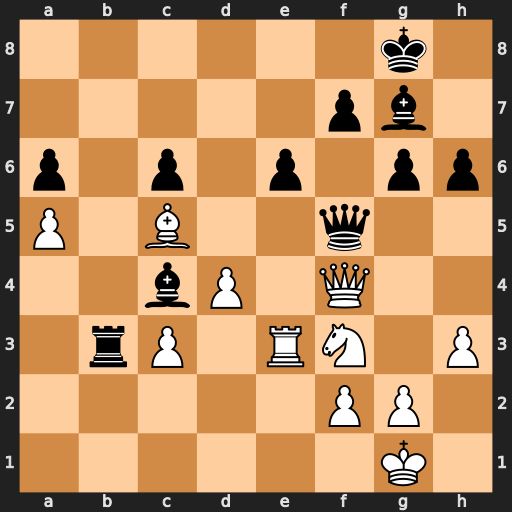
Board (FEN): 6k1/5pb1/p1p1p1pp/P1B2q2/2bP1Q2/1rP1RN1P/5PP1/6K1
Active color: w
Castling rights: -
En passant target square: -
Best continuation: Qxf5 gxf5 Nd2 f4 Rf3